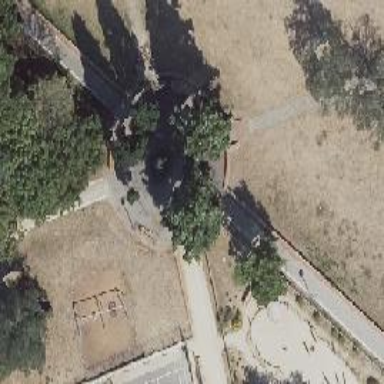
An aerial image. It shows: Fountain.